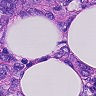
Metastatic tissue present: yes